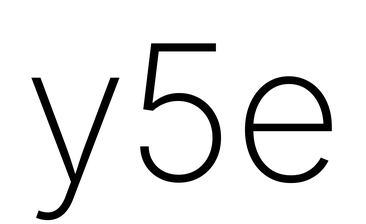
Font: Inter_ExtraLight